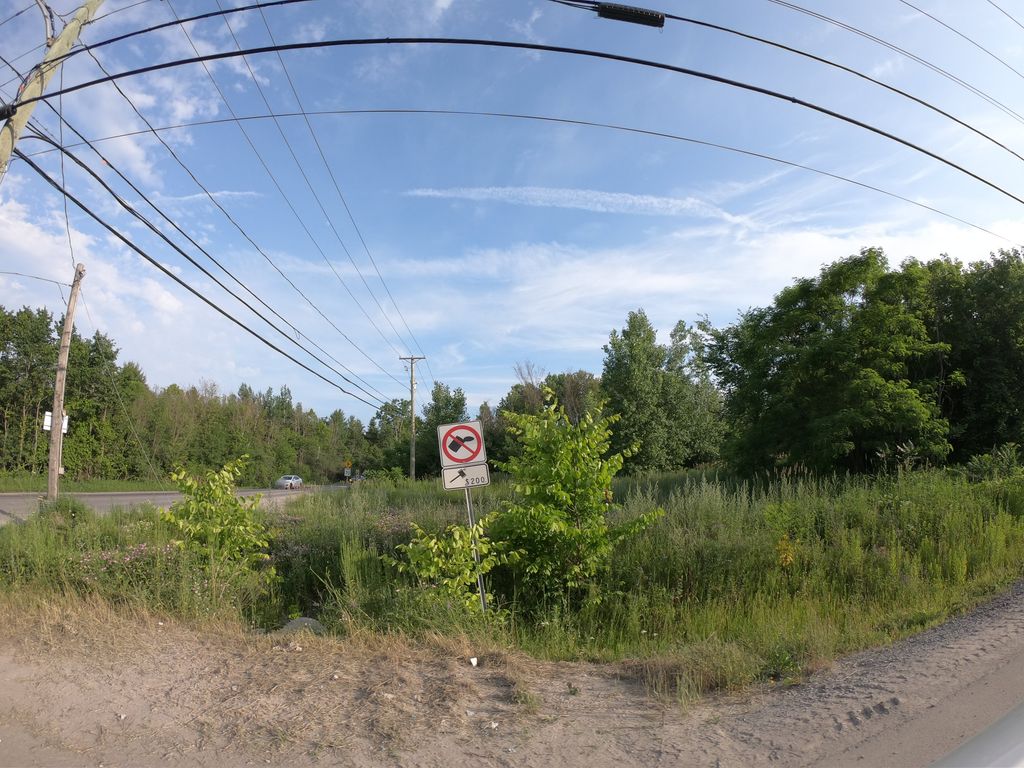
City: ottawa-gatineau